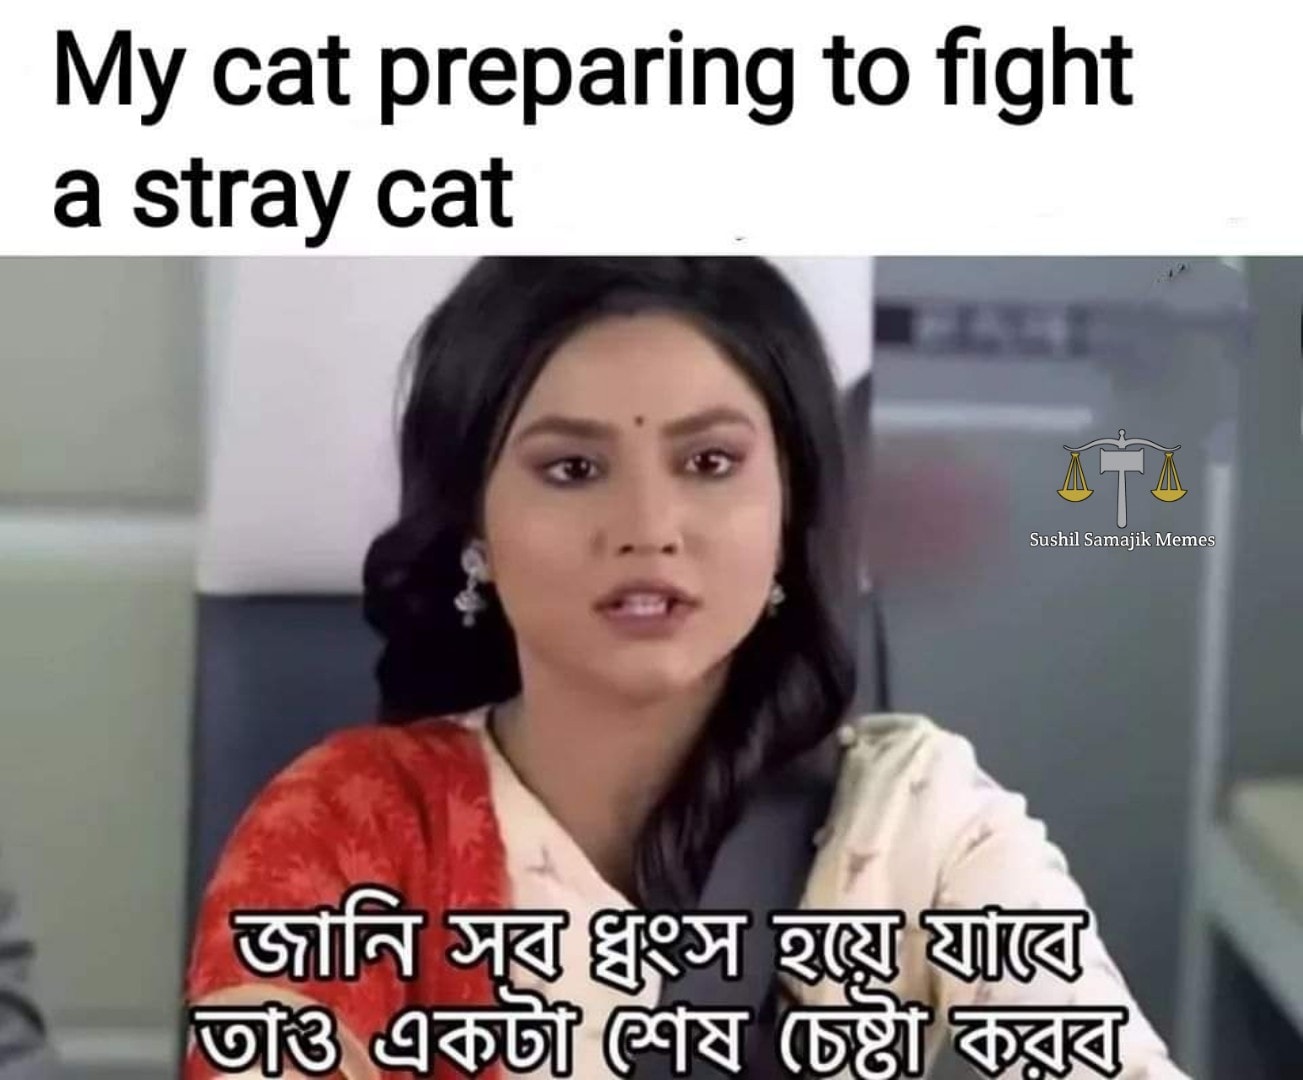
Caption: My cat preparing to fight a stray cat    জানি সব ধ্বংস হয়ে যাবে তাও একটা শেষ চেষ্টা করব
Label: non-hate